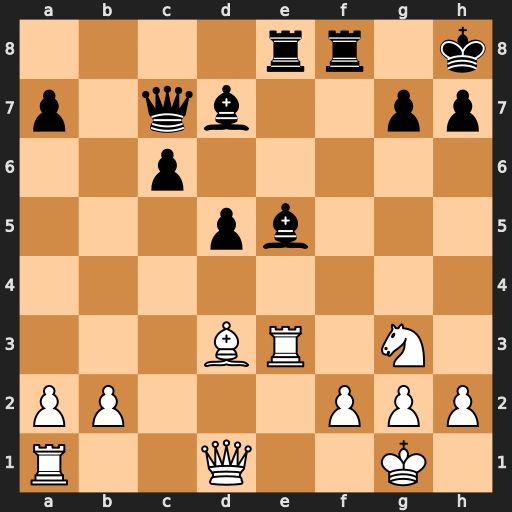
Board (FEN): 4rr1k/p1qb2pp/2p5/3pb3/8/3BR1N1/PP3PPP/R2Q2K1
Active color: w
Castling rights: -
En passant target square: -
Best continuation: Qh5 g6 Bxg6